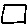
Label: square